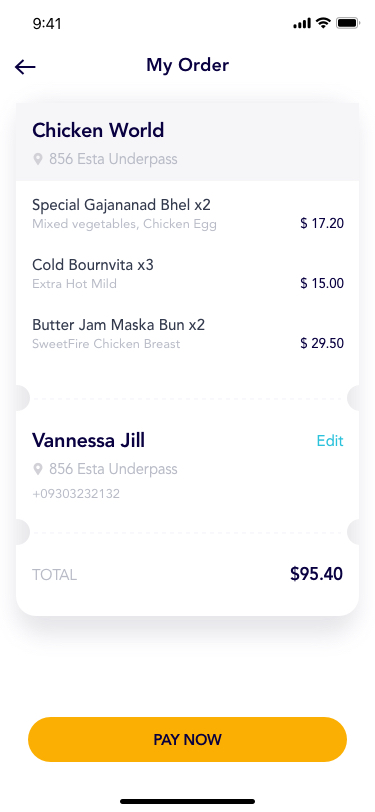
Text in this UI design:
My Order
$95.40
TOTAL
Special Gajananad Bhel x2
+09303232132
Vannessa Jill
856 Esta Underpass
Cold Bournvita x3
Mixed vegetables, Chicken Egg
$ 17.20
Extra Hot Mild
$ 15.00
Butter Jam Maska Bun x2
SweetFire Chicken Breast
$ 29.50
Chicken World
856 Esta Underpass
Edit